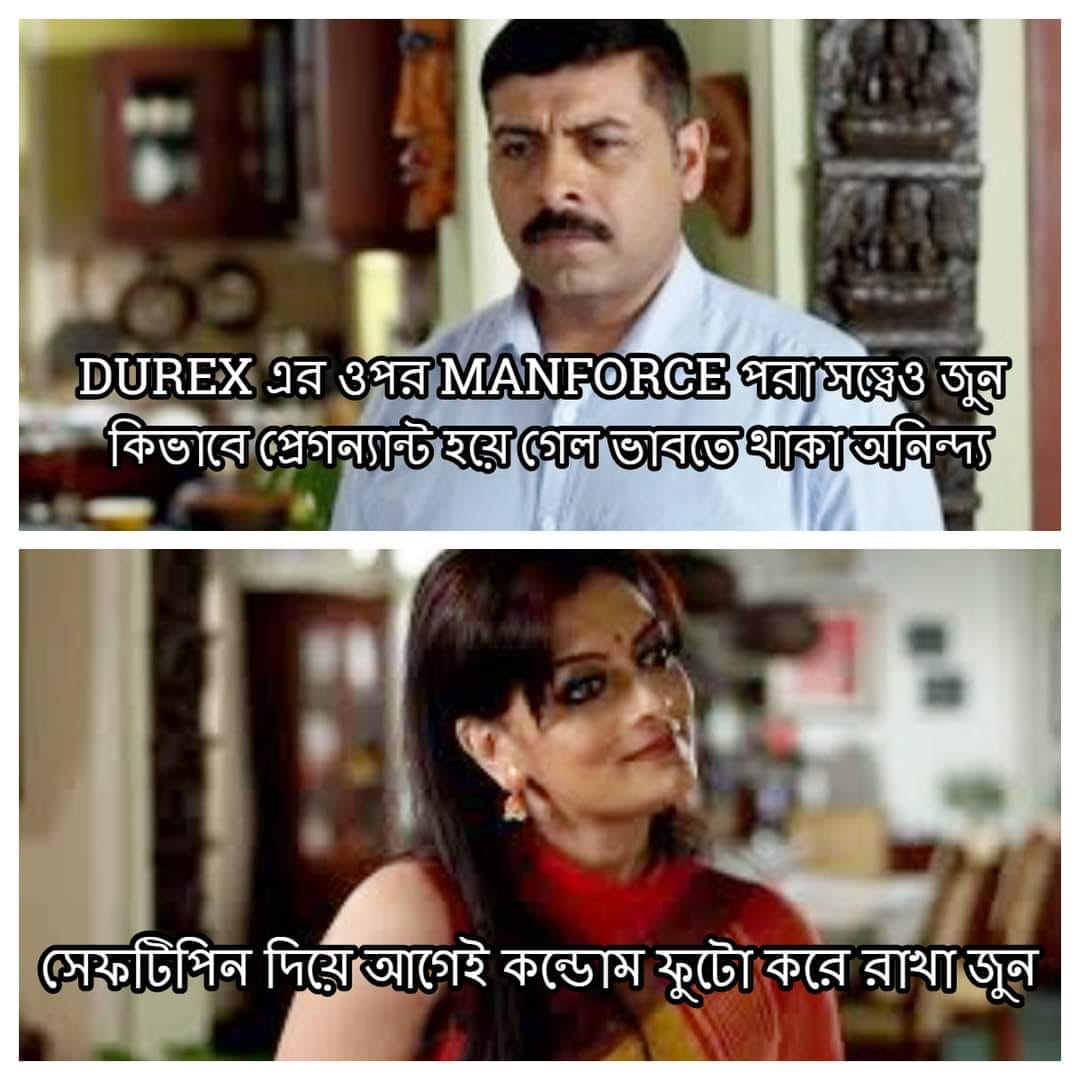
Caption: DUREX এর ওপর  MANFORCE পরা সত্ত্বেও জুন কিভাবে প্রেগন্যান্ট হয়ে গেল ভাবতে থাকা অনিন্দ্য    সেফটিপিন দিয়ে আগেই কনডম ফুটো করে রাখা জুন
Label: hate